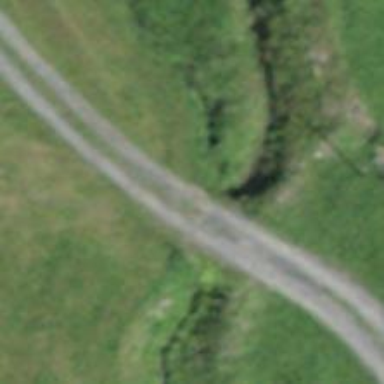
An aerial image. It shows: Service road with fine gravel surface.